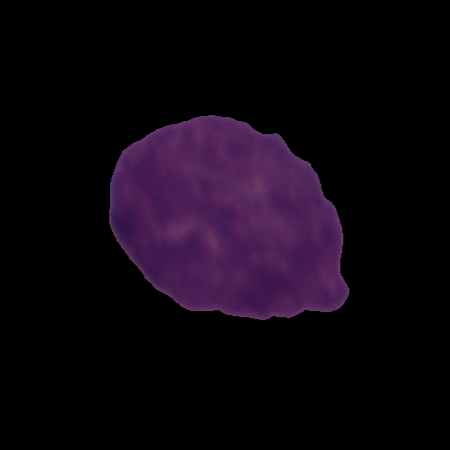
Label: cancer